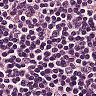
Metastatic tissue present: no